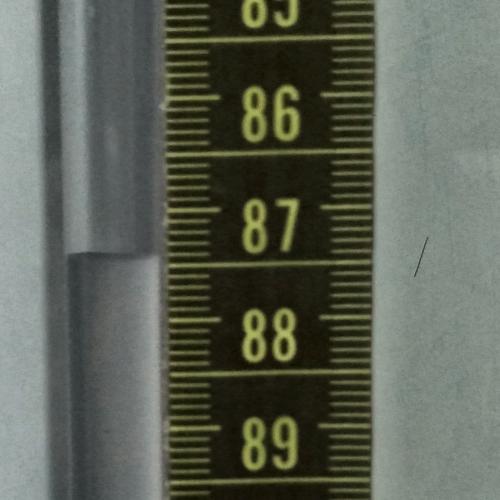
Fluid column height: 87.4 cm